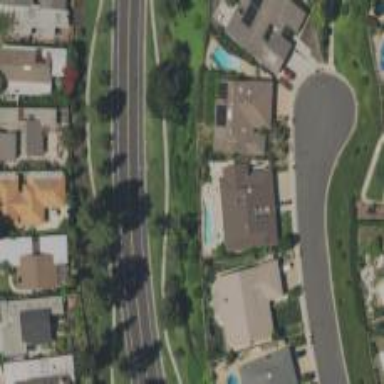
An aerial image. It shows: Tertiary road with separate sidewalks.